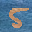
Label: 5